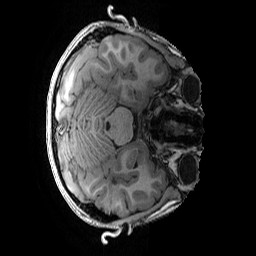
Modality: T1w
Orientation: axial
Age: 10
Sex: female
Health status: ill
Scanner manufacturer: ge
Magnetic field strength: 3 T
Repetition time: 0.007664 s
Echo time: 0.00342 s